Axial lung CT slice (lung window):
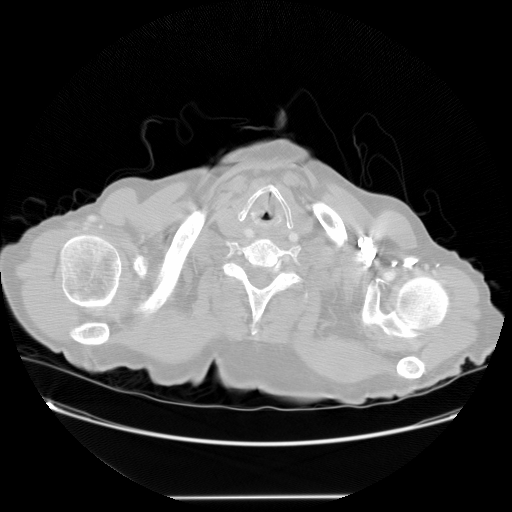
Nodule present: no